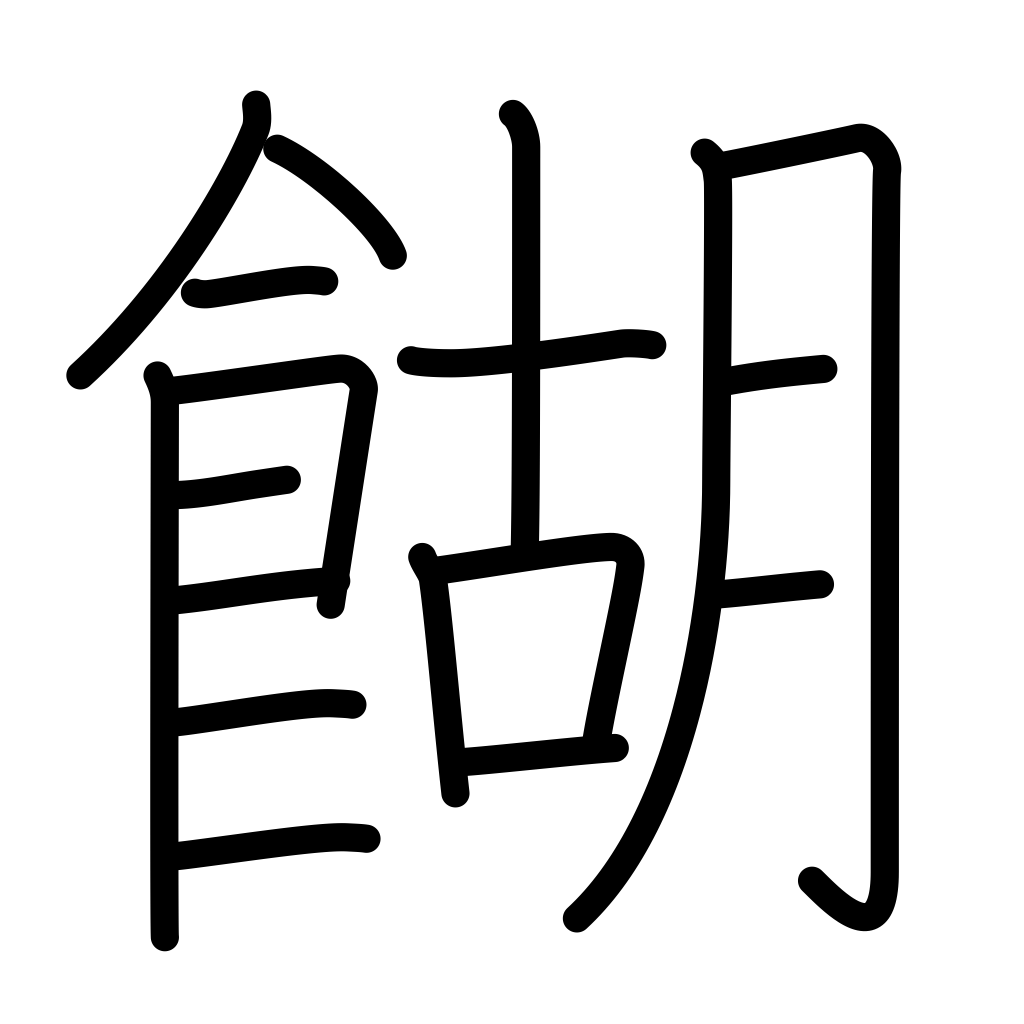
Meaning: rice broth